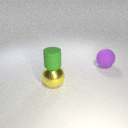
small green rubber cylinder above large yellow metal sphere